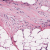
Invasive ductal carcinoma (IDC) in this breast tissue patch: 0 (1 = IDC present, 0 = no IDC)